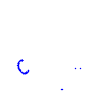
Particle: proton